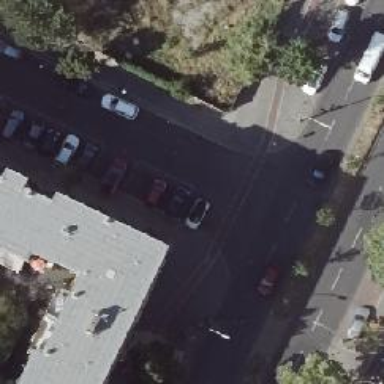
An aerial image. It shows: Residential road with asphalt surface and parallel on-street parking on the left lane.